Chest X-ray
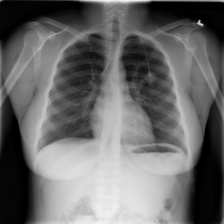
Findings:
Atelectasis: negative
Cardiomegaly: negative
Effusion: negative
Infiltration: positive
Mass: negative
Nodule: negative
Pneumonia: negative
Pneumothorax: negative
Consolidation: negative
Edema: negative
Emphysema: negative
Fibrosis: negative
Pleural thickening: negative
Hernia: negative